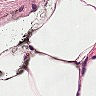
Metastatic tissue present: no